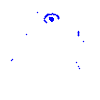
Particle: pion